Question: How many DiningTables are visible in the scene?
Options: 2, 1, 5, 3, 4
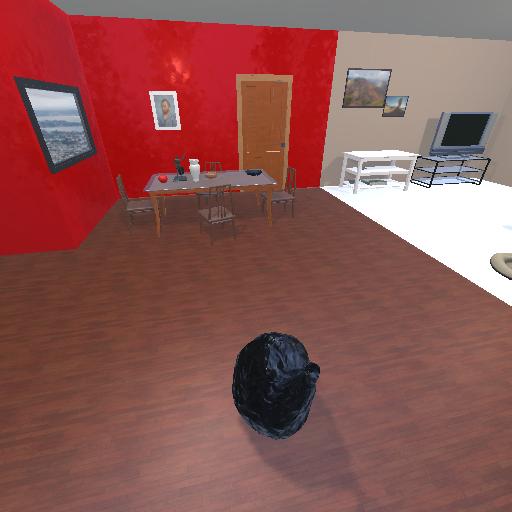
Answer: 2